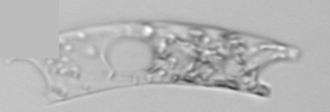
Label: Eucampia